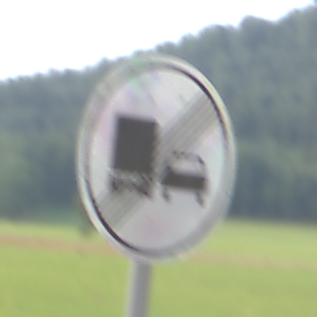
Verkehrszeichen: EndeUeberholverbotKraftfahrzeuge
Umgebung: Outdoor, Nature
Tageszeit: SunriseSunset
Wetter: PartlyCloudy
Licht: Natural
Jahreszeit: NotSpecified
Kontrast: MediumContrast